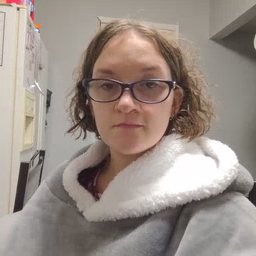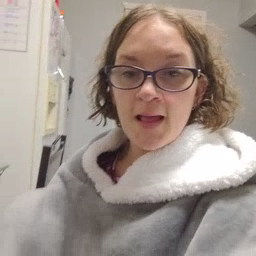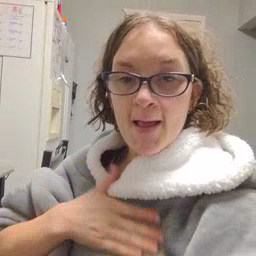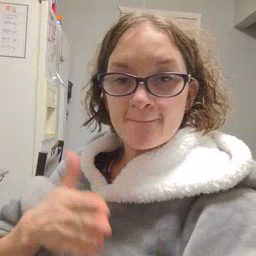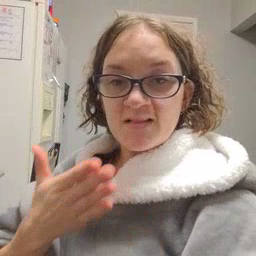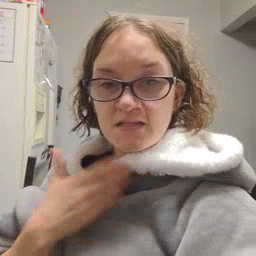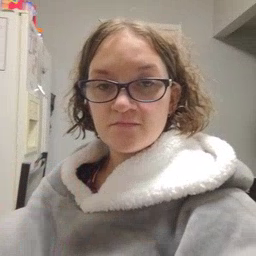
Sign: happy